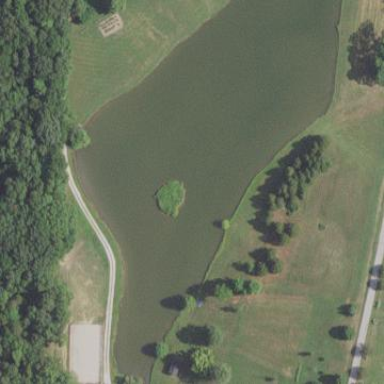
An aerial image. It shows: Serene pond surrounded by nature.